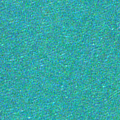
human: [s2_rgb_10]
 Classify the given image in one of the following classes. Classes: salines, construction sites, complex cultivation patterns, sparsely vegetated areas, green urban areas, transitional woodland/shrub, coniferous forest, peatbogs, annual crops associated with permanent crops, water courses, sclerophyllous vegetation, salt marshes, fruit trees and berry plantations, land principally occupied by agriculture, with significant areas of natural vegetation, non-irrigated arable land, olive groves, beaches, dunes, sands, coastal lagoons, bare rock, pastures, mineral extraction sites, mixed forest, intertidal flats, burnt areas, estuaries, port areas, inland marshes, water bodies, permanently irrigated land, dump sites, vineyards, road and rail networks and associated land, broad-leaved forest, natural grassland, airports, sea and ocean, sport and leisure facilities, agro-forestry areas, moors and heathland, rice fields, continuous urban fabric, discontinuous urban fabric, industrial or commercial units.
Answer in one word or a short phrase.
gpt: sea and ocean